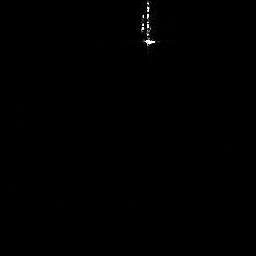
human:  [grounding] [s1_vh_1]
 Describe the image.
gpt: In the satellite image, there is  <ref>1 medium ship </ref> <box>[[54, 0, 61, 18, 0]]</box> located at top.